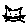
Label: cat